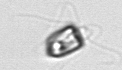
Label: Pyramimonas_morphotype1